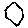
Label: hexagon